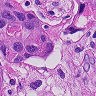
Metastatic tissue present: yes